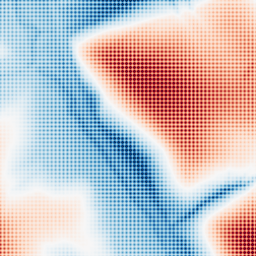
Category: multiscale
Decomposition family: dog_multiscale
Decomposition parameters: sigma_ratio: 2
n_scales: 6
base_sigma: 1
Upsampling method: sinc_blackman
Upsampling parameters: scale: 4
kernel_size: 4
Upsampling scale: 4